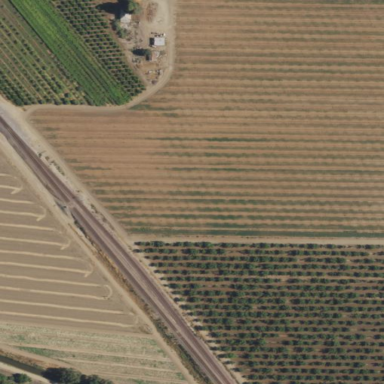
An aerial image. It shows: Vineyard with grape crops.